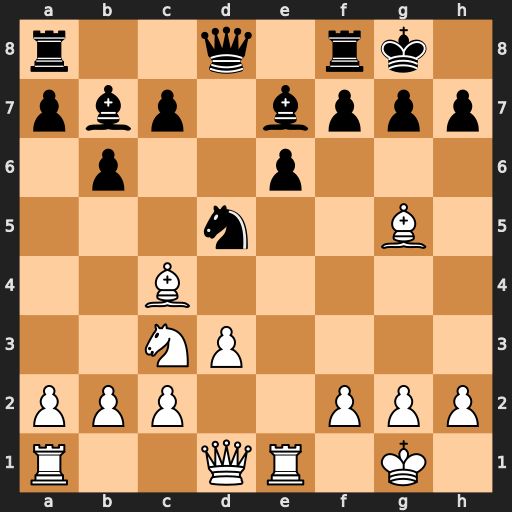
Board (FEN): r2q1rk1/pbp1bppp/1p2p3/3n2B1/2B5/2NP4/PPP2PPP/R2QR1K1
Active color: w
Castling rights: -
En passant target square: -
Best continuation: Bxd5 Qxd5 Nxd5